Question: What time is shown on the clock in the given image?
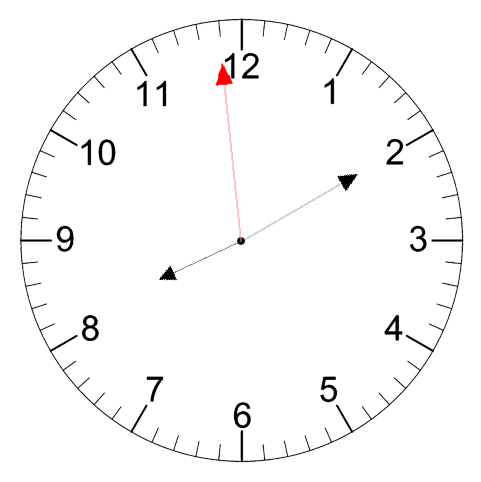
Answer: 08:09:59